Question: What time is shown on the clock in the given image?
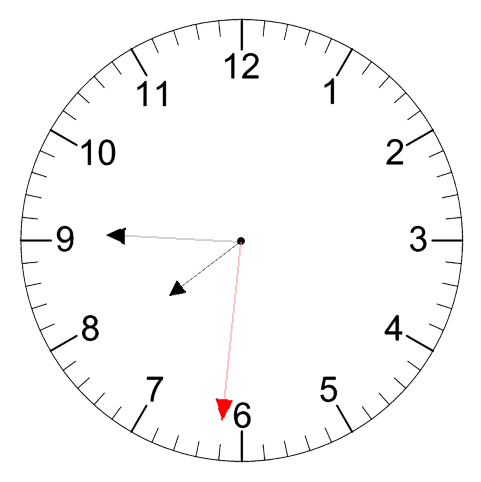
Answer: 07:45:31